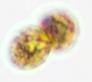
Label: Margalefidinium